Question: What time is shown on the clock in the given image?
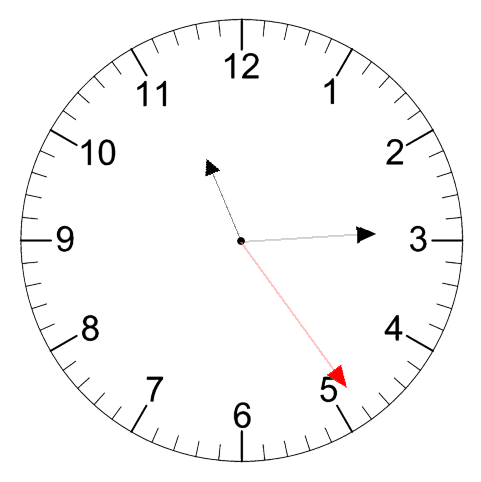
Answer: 11:14:24